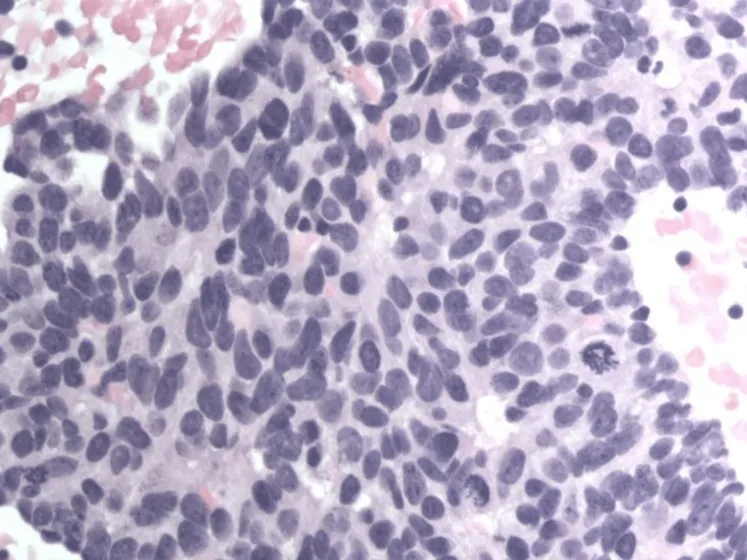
High-power H&E-stained slide at 400x showing an increased nuclear-cytoplasmic ratio; some mitotic figures seen along with salt and pepper chromatin.
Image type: pathology (h&e)